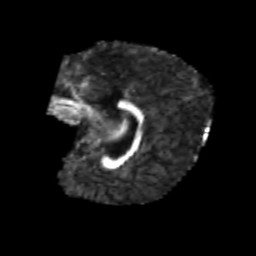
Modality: FA
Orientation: sagittal
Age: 7
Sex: female
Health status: healthy